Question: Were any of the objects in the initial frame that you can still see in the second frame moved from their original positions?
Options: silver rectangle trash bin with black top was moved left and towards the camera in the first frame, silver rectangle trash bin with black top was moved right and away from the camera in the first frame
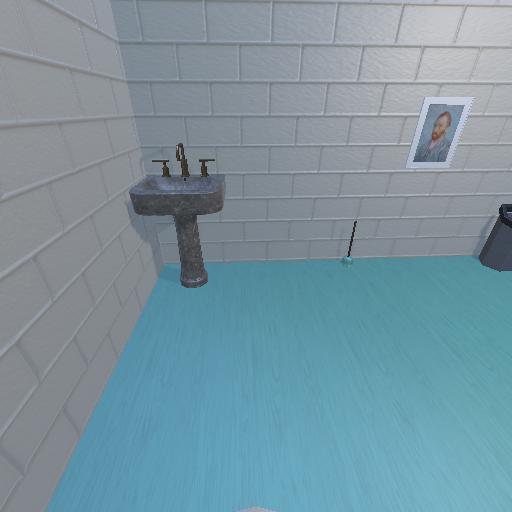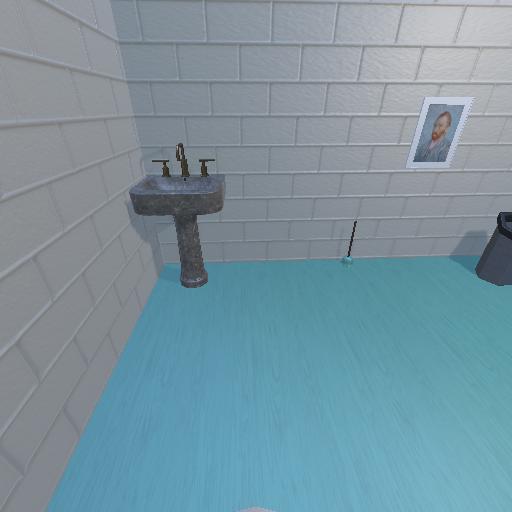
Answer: silver rectangle trash bin with black top was moved left and towards the camera in the first frame